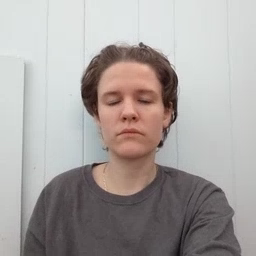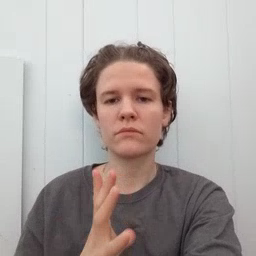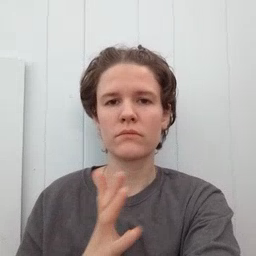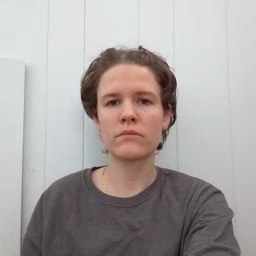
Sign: fine